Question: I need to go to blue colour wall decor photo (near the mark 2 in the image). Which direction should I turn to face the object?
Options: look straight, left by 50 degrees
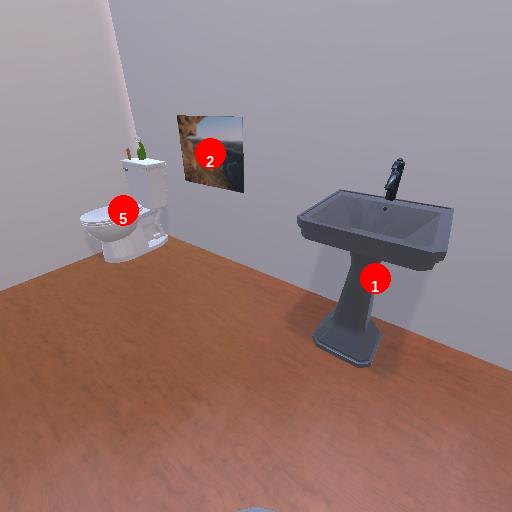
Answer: look straight